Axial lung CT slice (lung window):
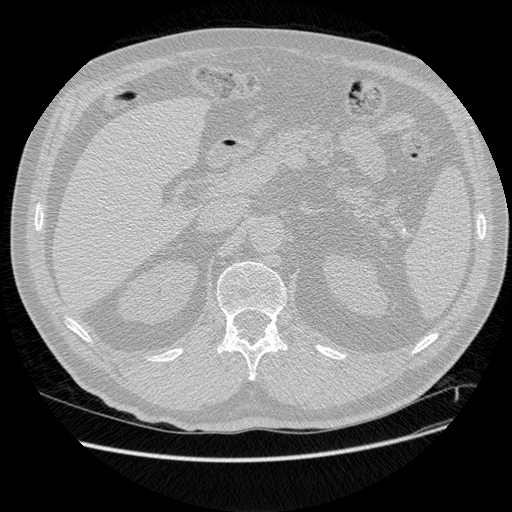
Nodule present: no